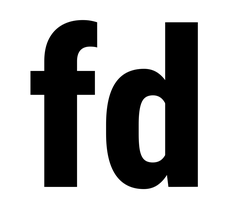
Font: Roboto_Condensed_ExtraBold